【题型】解答题　【知识点】向量　【难度】medium
已知在 \(\triangle ABC\) 中，点 \(M\) 是 \(BC\) 边上靠近点 \(B\) 的四等分点，点 \(N\) 在 \(AB\) 边上，且 \(\overrightarrow{AN} = \overrightarrow{NB}\)，设 \(AM\) 与 \(CN\) 相交于点 \(P\). 记 \(\overrightarrow{AB} = \overrightarrow{m}\)，\(\overrightarrow{AC} = \overrightarrow{n}\).

(1) 请用 \(\overrightarrow{m}\)，\(\overrightarrow{n}\) 表示向量 \(\overrightarrow{AM}\);

(2) 若 \(|\overrightarrow{n}| = 2|\overrightarrow{m}|\)，设 \(\overrightarrow{m}\)，\(\overrightarrow{n}\) 的夹角为 \(\theta\)，若 \(\cos\theta = \frac{1}{4}\)，求证：\(\overrightarrow{CN} \perp \overrightarrow{AB}\).
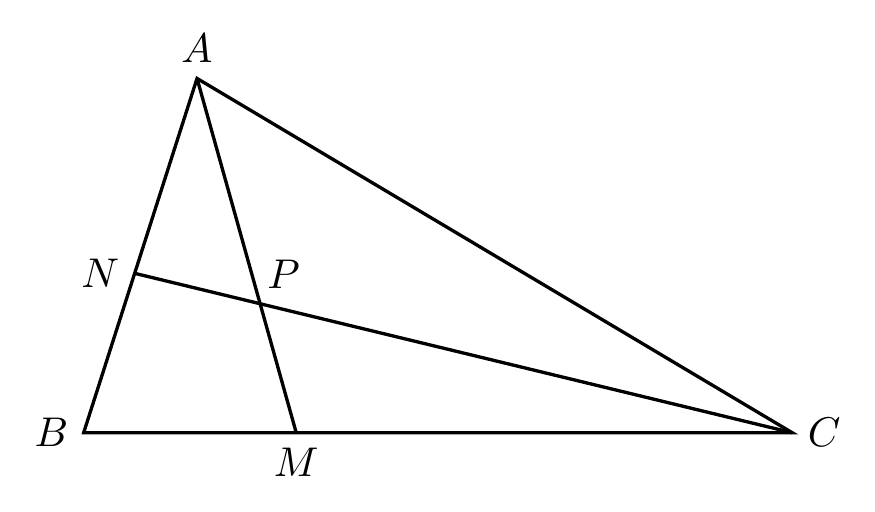
【解答】
【答案】(1) \(\overrightarrow{AM} = \frac{3}{4}\overrightarrow{m} + \frac{1}{4}\overrightarrow{n}\);

 (2) 证明见解析.

【分析】(1) 结合图形，根据平面向量的线性运算可得;

(2) 以 \(\overrightarrow{m}\)，\(\overrightarrow{n}\) 为基底表示出 \(\overrightarrow{CN}\)，\(\overrightarrow{AB}\)，结合已知求 \(\overrightarrow{CN} \cdot \overrightarrow{AB} = 0\) 可证.

【详解】(1) \(\overrightarrow{BC} = \overrightarrow{AC} - \overrightarrow{AB} = \overrightarrow{n} - \overrightarrow{m}\)，由题意得 \(\overrightarrow{BM} = \frac{1}{4}\overrightarrow{BC} = \frac{1}{4}(\overrightarrow{n} - \overrightarrow{m})\),

所以 \(\overrightarrow{AM} = \overrightarrow{AB} + \overrightarrow{BM} = \overrightarrow{m} + \frac{1}{4}(\overrightarrow{n} - \overrightarrow{m}) = \frac{3}{4}\overrightarrow{m} + \frac{1}{4}\overrightarrow{n}\).

(2) 由题意，\(\overrightarrow{CN} = \overrightarrow{CA} + \overrightarrow{AN} = -\overrightarrow{AC} + \frac{1}{2}\overrightarrow{AB} = \frac{1}{2}\overrightarrow{m} - \overrightarrow{n}\).

因为 \(|\overrightarrow{n}| = 2|\overrightarrow{m}|\)，\(\cos\theta = \frac{1}{4}\)，所以 \(\overrightarrow{m} \cdot \overrightarrow{n} = |\overrightarrow{m}| \cdot |\overrightarrow{n}| \cdot \cos\theta = \frac{1}{2}|\overrightarrow{m}|^2\).

所以 \(\overrightarrow{CN} \cdot \overrightarrow{AB} = \left(\frac{1}{2}\overrightarrow{m} - \overrightarrow{n}\right) \cdot \overrightarrow{m} = \frac{1}{2}\overrightarrow{m}^2 - \overrightarrow{n} \cdot \overrightarrow{m} = \frac{1}{2}|\overrightarrow{m}|^2 - \frac{1}{2}|\overrightarrow{m}|^2 = 0\),

故 \(\overrightarrow{CN} \perp \overrightarrow{AB}\).